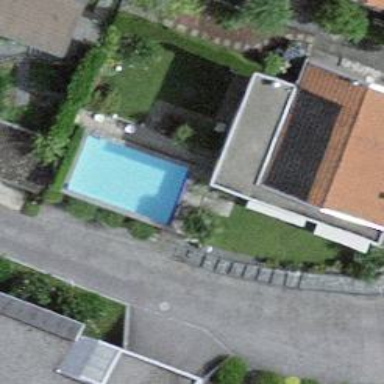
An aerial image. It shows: Swimming pool located in leisure land.